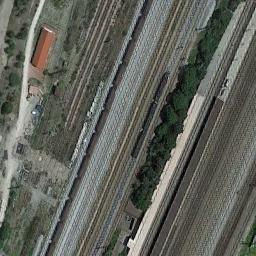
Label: railway